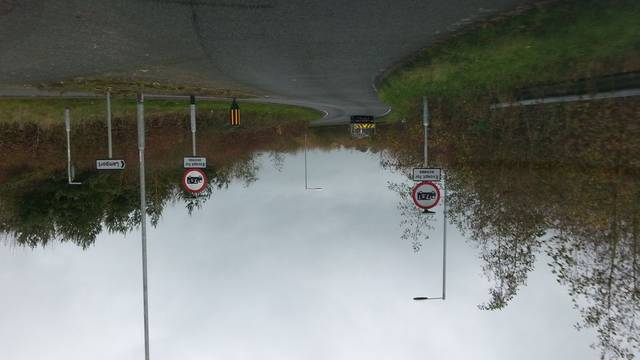
Region: United Kingdom
Coordinates: 52.415, -0.8142